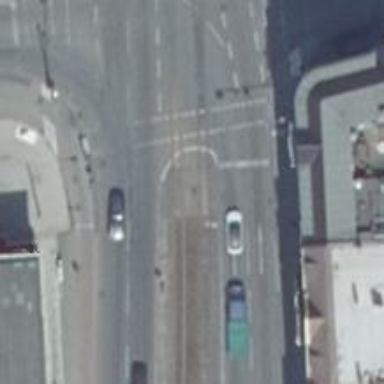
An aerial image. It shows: Tram crossing on the railway.